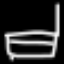
Label: bed